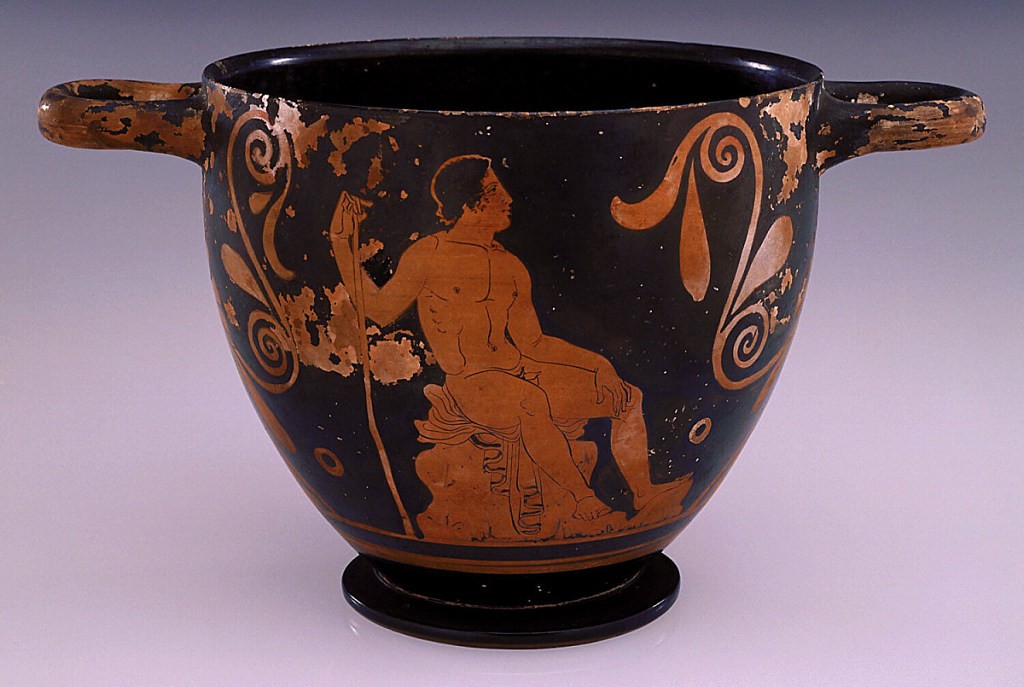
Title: Skyphos (Drinking Cup)
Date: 6th century BC
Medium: Terracotta
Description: Tapering cylindrical form with two horizontal handles at rim, circular foot. Black and terracotta colored decoration consists of female figure dressed in chiton, running toward right with wreath in hand, and a nude youth seated on rock, facing right, staff in hand. Under the handles, symmetrical ornaments based on the palmette.